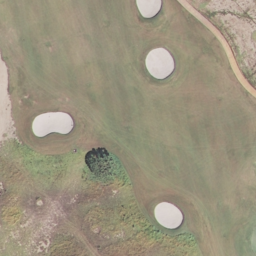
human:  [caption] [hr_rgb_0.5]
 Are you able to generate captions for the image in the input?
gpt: A part of a golf coursea with a trail goes through the turfs and some bunkers and trees .

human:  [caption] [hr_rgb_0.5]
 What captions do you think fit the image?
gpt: A part of a golf course with some bunkers and trees while a trail goes through the turfs .

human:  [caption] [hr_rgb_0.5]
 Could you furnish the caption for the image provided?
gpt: Some bunkers and trees with a trail goes through the turfs in the golf course .

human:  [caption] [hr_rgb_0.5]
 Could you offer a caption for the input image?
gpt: This is a part of a golf course with green turfs and some bunkers and trees .

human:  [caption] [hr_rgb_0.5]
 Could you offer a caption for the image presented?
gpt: Some green bunkers and trees with a trail goes through the turfs in the golf course .